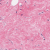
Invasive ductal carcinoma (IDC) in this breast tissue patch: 0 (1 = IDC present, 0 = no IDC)